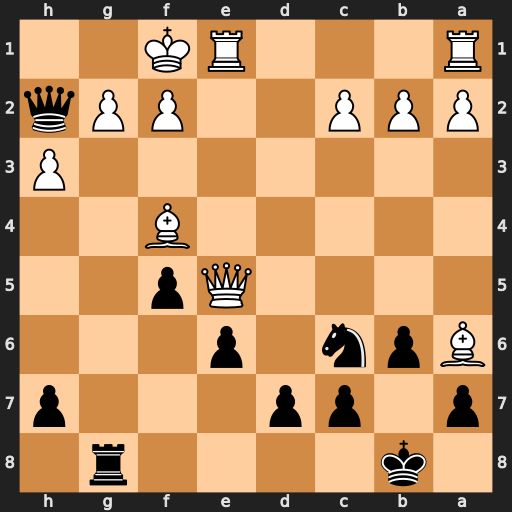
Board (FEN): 1k4r1/p1pp3p/Bpn1p3/4Qp2/5B2/7P/PPP2PPq/R3RK2
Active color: b
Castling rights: -
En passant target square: -
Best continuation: Qxg2+ Ke2 Nxe5